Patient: sex F, age 43
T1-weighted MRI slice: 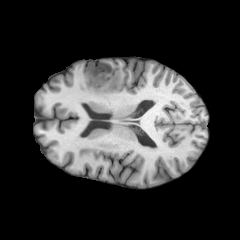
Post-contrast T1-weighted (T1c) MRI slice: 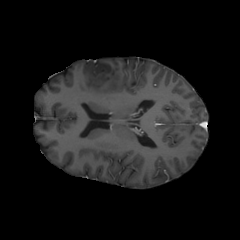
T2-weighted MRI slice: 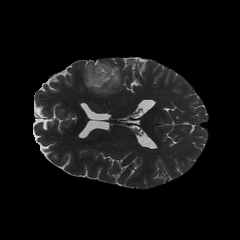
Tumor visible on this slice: yes
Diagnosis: Oligodendroglioma, IDH-mutant, 1p/19q-codeleted
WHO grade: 2